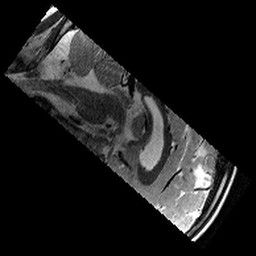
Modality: T2w
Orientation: sagittal
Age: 10
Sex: male
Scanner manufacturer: siemens
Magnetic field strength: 3 T
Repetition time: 9.23 s
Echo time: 0.067 s